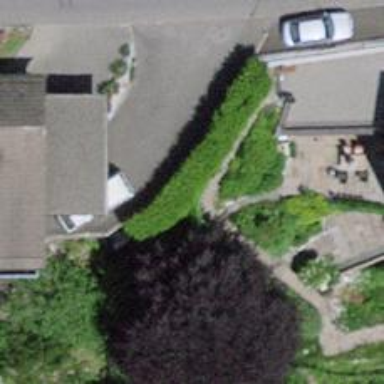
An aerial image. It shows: Hedge acting as barrier.